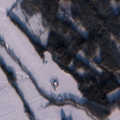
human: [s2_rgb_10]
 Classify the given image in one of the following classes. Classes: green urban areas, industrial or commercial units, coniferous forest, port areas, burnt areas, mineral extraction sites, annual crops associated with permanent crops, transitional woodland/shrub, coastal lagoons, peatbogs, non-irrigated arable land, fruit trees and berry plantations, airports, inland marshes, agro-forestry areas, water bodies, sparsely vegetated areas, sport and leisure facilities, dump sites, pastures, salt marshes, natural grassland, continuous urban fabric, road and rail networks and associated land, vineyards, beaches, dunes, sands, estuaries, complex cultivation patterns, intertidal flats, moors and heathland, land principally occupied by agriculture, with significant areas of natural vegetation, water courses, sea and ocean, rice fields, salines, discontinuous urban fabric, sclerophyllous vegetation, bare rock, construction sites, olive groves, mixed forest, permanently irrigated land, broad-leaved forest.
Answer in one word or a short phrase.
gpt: non-irrigated arable land, coniferous forest, mixed forest